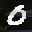
Label: 0